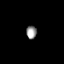
Tissue: prostate
Cell type: Endothelial cells
Senescence score: 0.3526
Nuclear area (px): 135
Mean DAPI intensity: 148.985